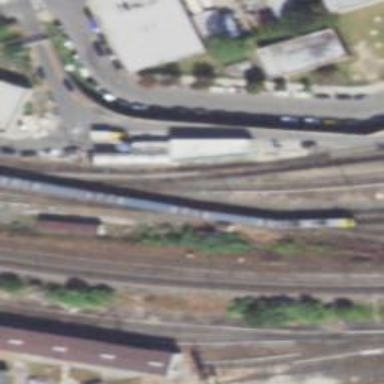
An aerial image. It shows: Railway yard used for servicing trains.